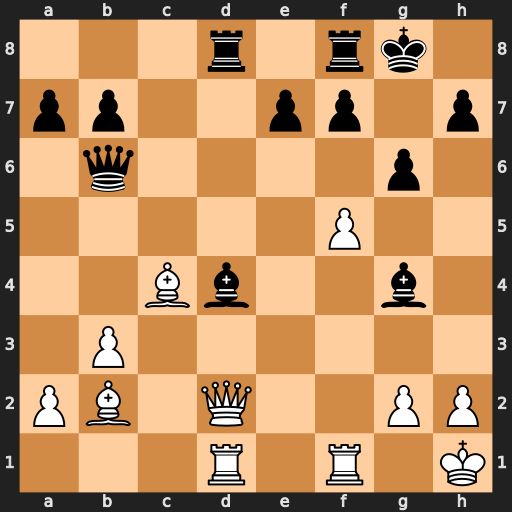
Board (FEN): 3r1rk1/pp2pp1p/1q4p1/5P2/2Bb2b1/1P6/PB1Q2PP/3R1R1K
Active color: w
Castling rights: -
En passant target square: -
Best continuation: Bxd4 Bxd1 Rxd1